Question: By input elements I mean things like JSpinners and JComboxBoxes. My glasspane is passed a JPanel containing JSpinners, JComboBoxes and for the most part, JLabels. The glasspane has a MouseListener attached. The surprising thing is that mouseEntered is called upon the mouse cursor leaving the input elements and hovering over the other parts or empty space of the JPanel! Is this normal behaviour? How can I get the input elements to be considered part of the JPanel for Glasspane purposes?
Here is a screenshot of my UI with its input elements and jLabels.

Here is an example piece of Code:
'''
import javax.swing.*;
public class DialogTest {
public DialogTest() {
JPanel dialogPanel = new JPanel();
SpinnerModel edgeModel = new SpinnerNumberModel(1, 1, 9, 1);
JSpinner edgeSpn = new JSpinner(edgeModel);
dialogPanel.add(edgeSpn);
JDialog initialDialog = new JDialog(new JFrame(), "Test", true);
initialDialog.setContentPane(dialogPanel);
initialDialog.pack();
glass = new GlassComponent(dialogPanel);
initialDialog.setGlassPane(glass);
glass.setOpaque(false);
glass.setVisible(true);
initialDialog.setDefaultCloseOperation(JDialog.DISPOSE_ON_CLOSE);
initialDialog.setVisible(true);
}
}
public class GlassComponent implements MouseListener {
JPanel c;
public GlassComponent(JPanel c) {
this.c = c;
this.c.addMouseListener(this);
}
...
public mouseEntered(MouseEvent e) {
System.out.println("Entered JPanel");
}
}
'''
By way of explanation, my goal is to eventually use the GlassPane to block input for those elements marked with the prohibition sign. However, given that the mouseListener assigned to the dialogPanel is seemingly generating new events upon leaving the input elements, I may have some difficulties achieving this.
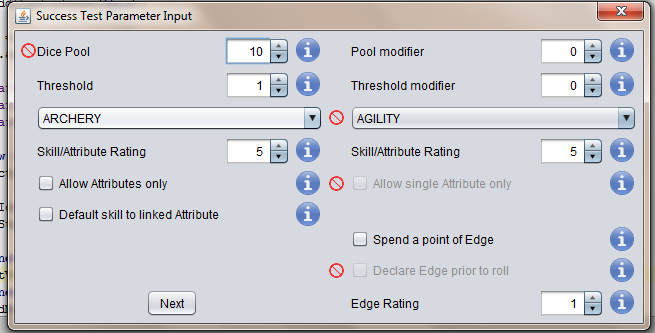
Answer: You can forward mouse events to the underlying components, as shown in <URL>'.